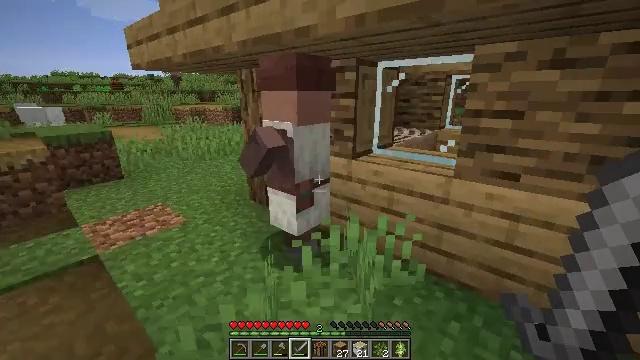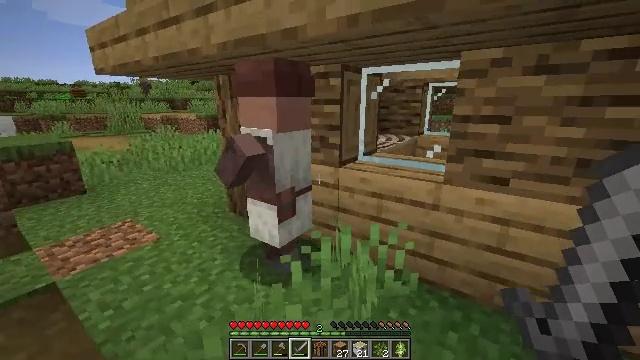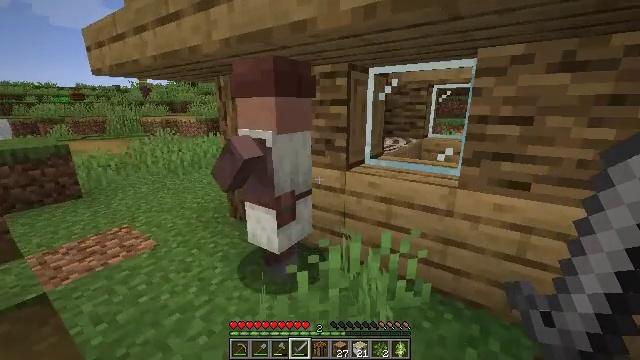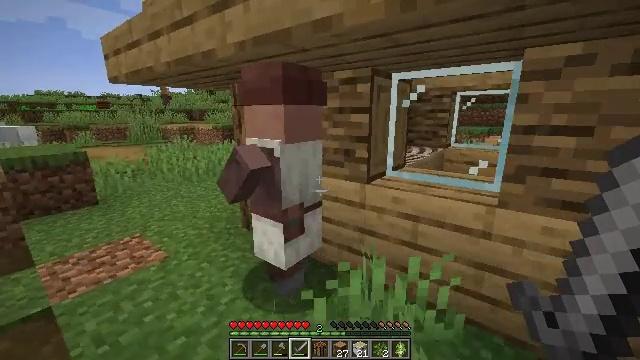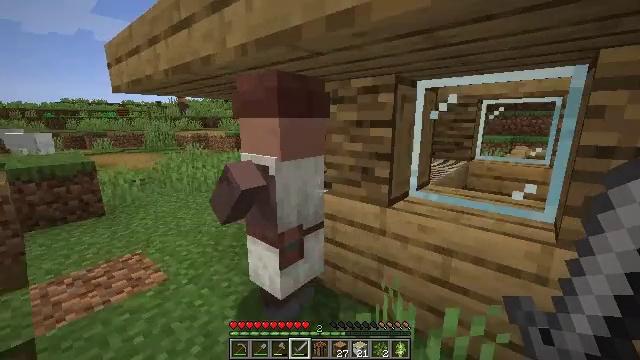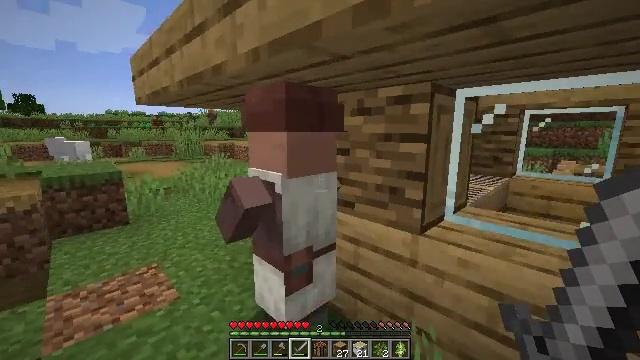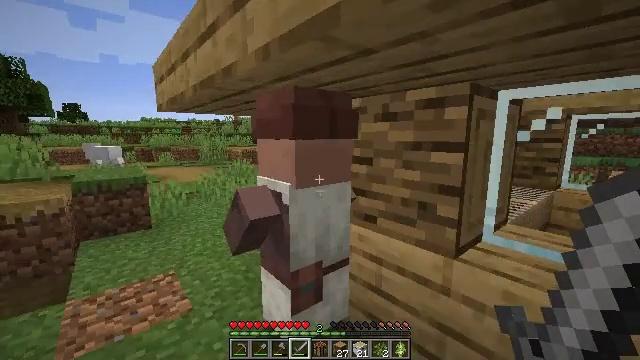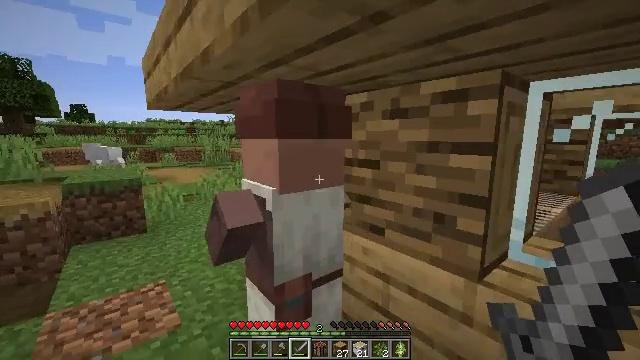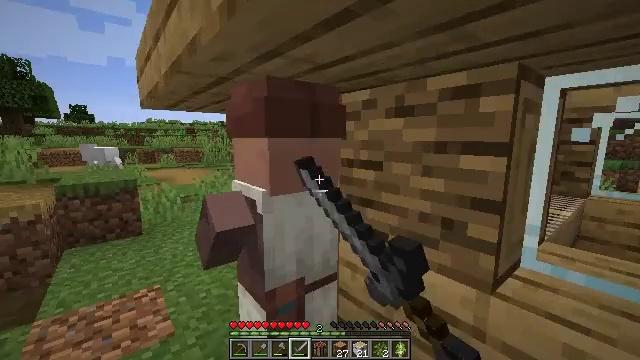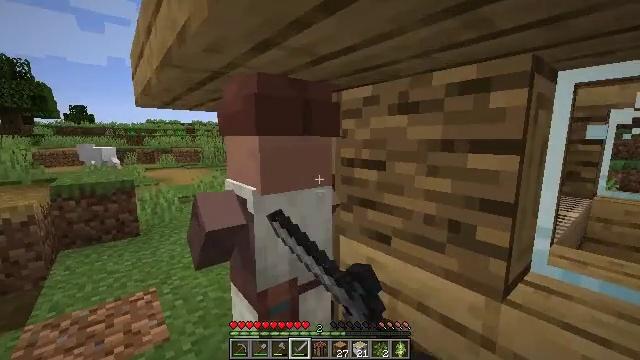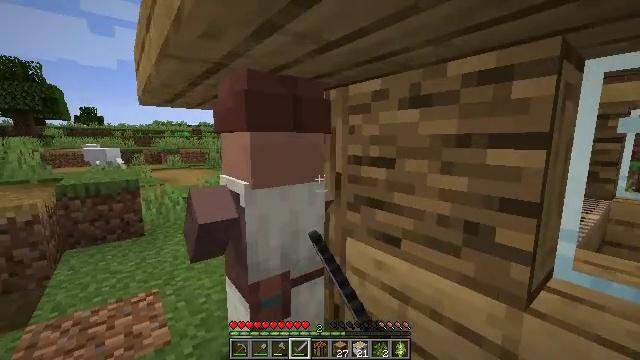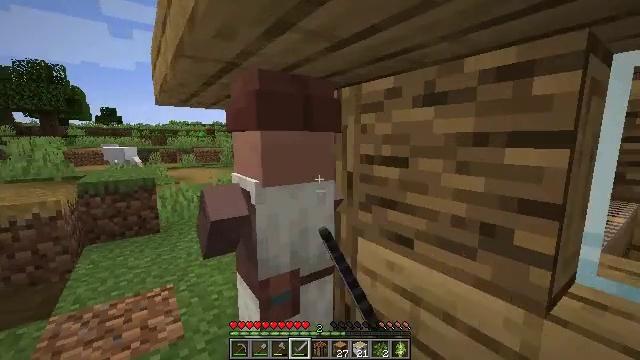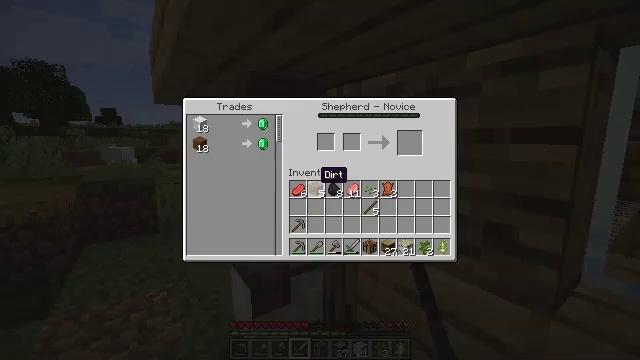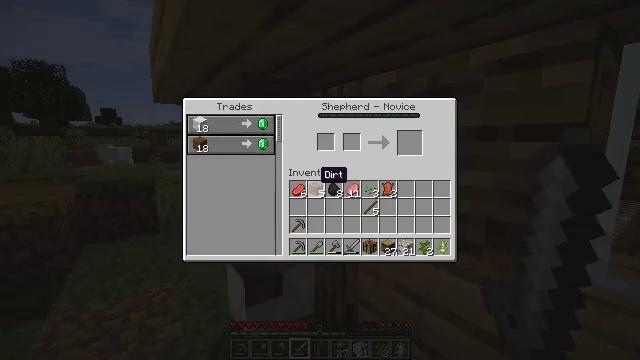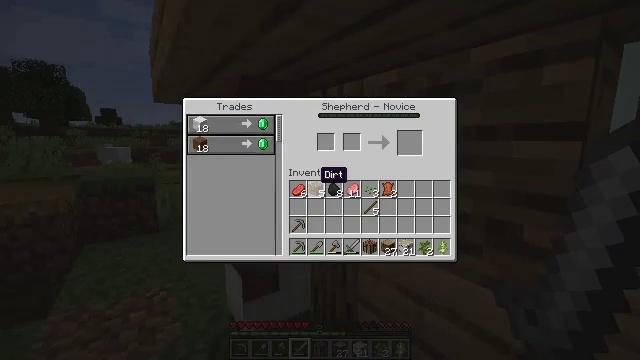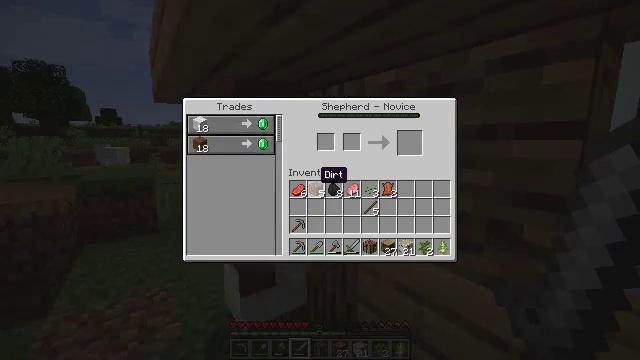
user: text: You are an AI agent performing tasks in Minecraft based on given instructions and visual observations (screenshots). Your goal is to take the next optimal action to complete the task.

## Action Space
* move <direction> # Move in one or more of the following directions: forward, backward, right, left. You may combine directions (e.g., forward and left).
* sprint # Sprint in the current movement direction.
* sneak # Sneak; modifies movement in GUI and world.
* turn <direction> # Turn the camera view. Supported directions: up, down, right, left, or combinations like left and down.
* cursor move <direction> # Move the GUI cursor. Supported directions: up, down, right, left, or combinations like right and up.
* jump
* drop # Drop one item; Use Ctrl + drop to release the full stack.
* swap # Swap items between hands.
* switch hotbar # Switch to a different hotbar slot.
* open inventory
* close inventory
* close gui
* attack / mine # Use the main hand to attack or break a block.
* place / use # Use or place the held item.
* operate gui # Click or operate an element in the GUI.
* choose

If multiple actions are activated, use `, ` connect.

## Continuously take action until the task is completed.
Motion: motion action
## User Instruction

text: Mine the yellow bed to pick it up.
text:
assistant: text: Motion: move forward, turn right and up
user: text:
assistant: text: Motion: move forward
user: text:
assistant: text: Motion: move forward, turn left and up
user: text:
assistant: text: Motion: move forward, turn left and up
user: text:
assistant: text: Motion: move forward, turn left and up
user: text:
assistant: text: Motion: move forward, turn left and up
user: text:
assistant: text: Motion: move forward, use / place
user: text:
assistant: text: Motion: use / place
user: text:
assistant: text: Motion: use / place
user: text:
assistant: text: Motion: turn left
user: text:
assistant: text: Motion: turn left
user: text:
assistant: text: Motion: cursor move left, open gui
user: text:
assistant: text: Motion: no_op
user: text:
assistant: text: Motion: no_op
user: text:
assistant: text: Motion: no_op
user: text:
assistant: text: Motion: no_op
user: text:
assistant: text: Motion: no_op
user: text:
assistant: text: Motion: cursor move left
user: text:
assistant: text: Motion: cursor move left and up
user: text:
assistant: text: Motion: cursor move left and up
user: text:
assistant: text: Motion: cursor move left and up
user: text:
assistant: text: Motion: cursor move left
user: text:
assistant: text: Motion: cursor move left
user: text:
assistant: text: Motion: cursor move left
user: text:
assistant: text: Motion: cursor move left
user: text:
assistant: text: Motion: cursor move left
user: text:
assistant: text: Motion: no_op
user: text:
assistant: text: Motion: no_op
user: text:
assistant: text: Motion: no_op
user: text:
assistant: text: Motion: no_op